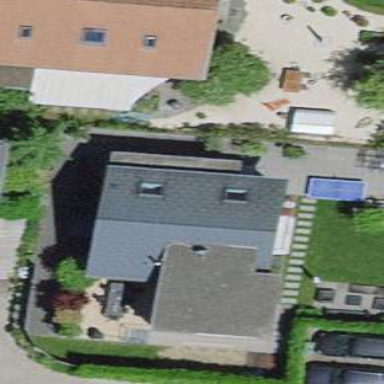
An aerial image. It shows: Residential building.